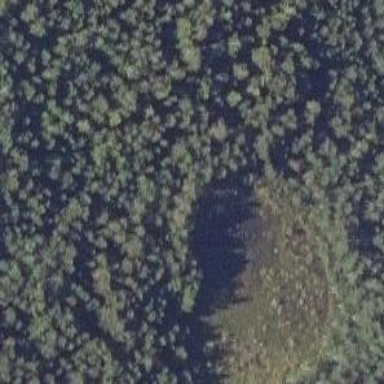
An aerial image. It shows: Bog wetland.